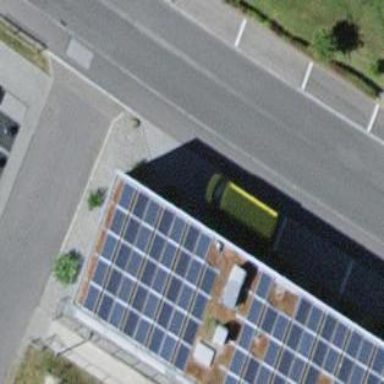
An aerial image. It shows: Solar power generator.